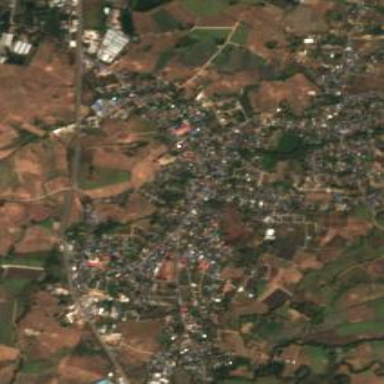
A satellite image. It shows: Town.